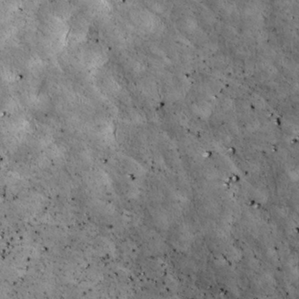
Label: non_frost